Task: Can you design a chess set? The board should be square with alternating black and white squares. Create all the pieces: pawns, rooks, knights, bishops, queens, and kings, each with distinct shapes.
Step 1362:
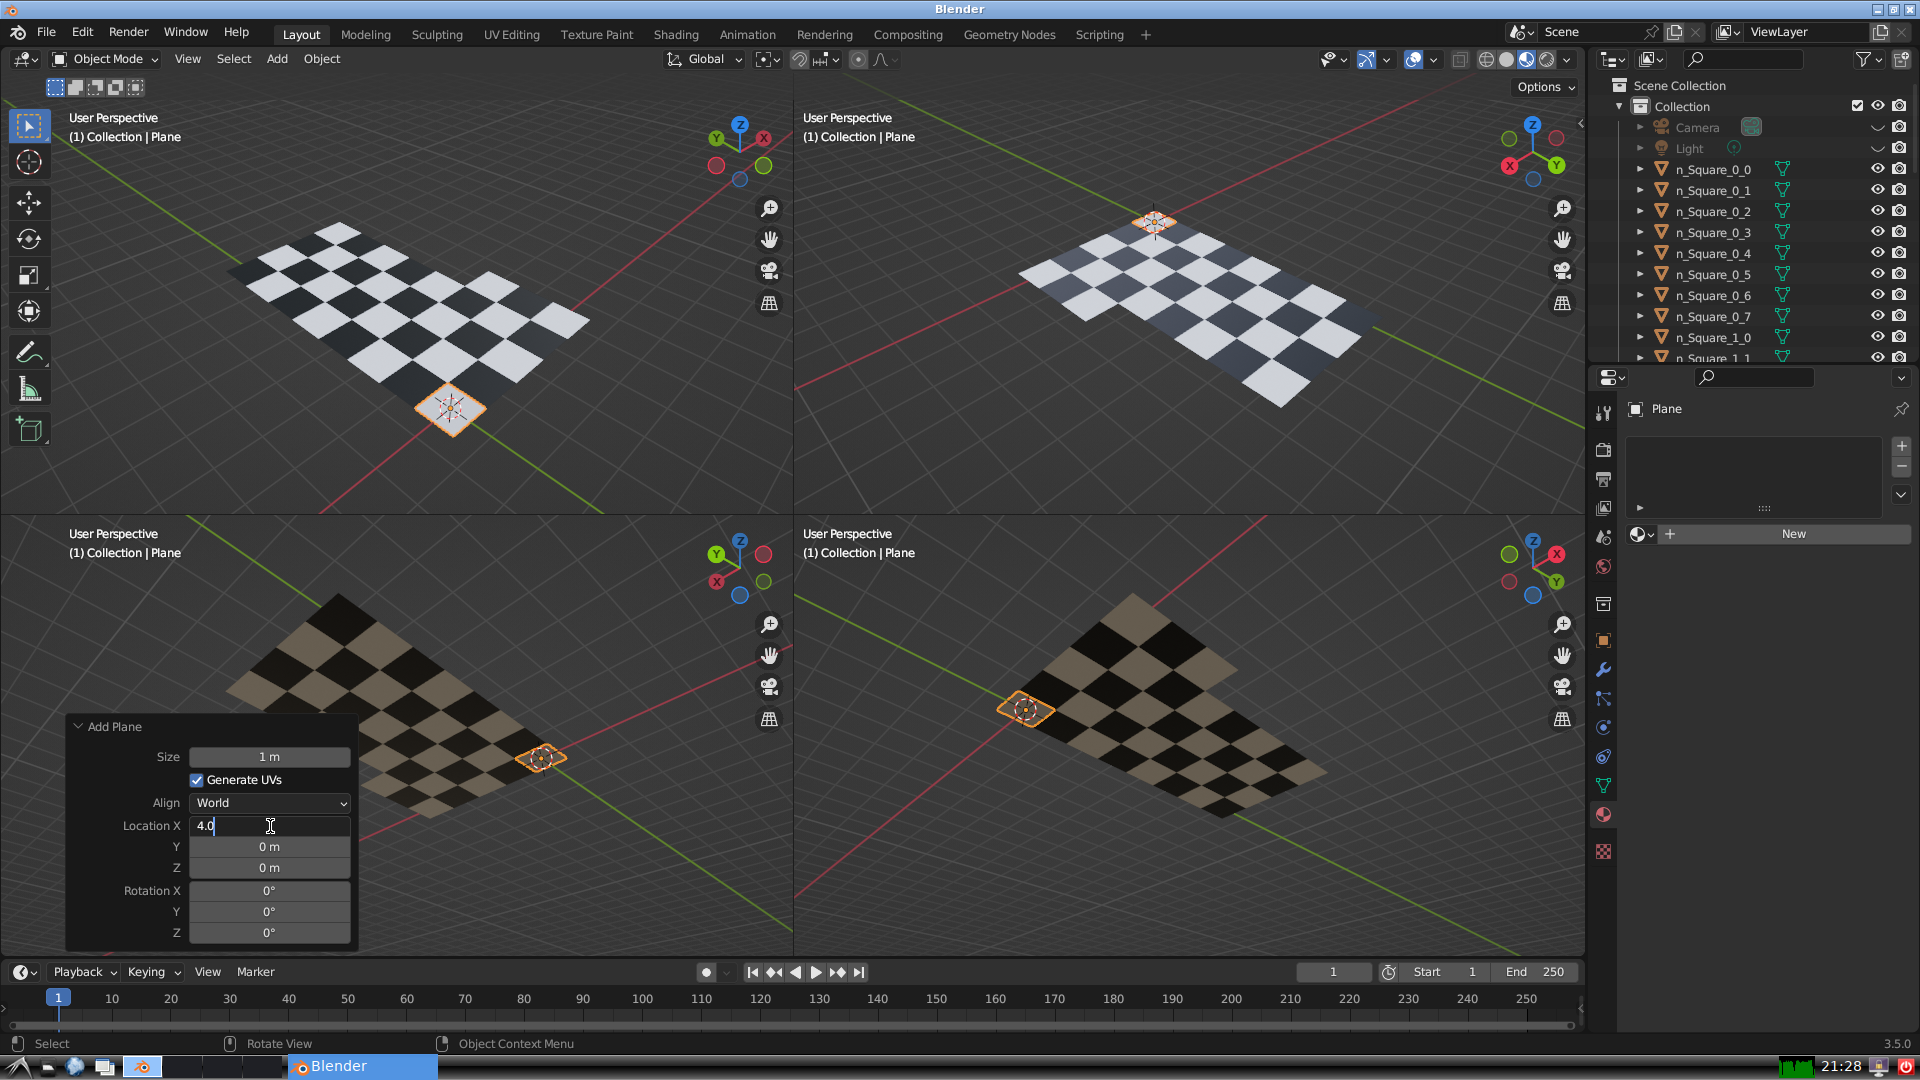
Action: {"key_press": ['Return']}